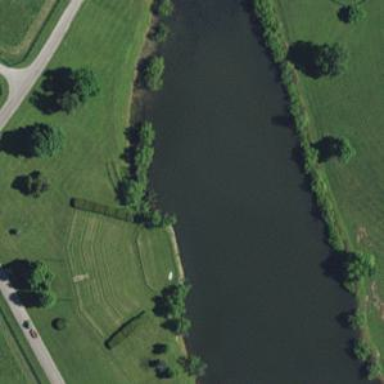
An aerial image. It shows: Serene pond surrounded by nature.